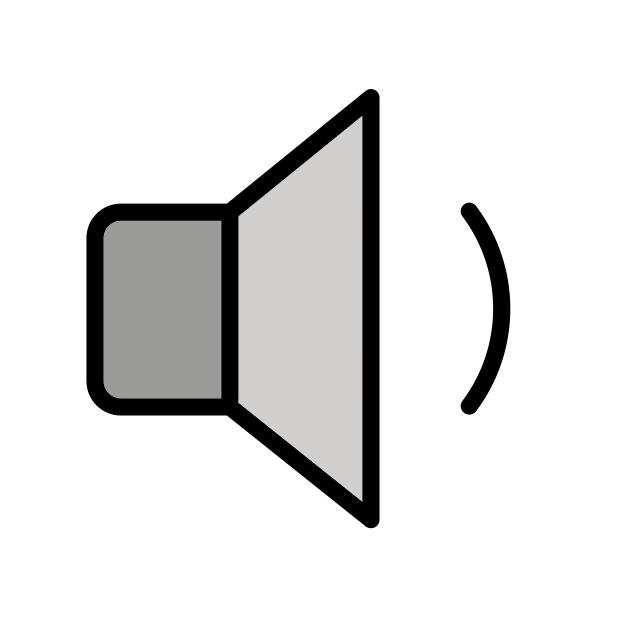
Emoji: 🔈
Name: speaker
Unicode: 0x1f508